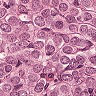
Metastatic tissue present: yes